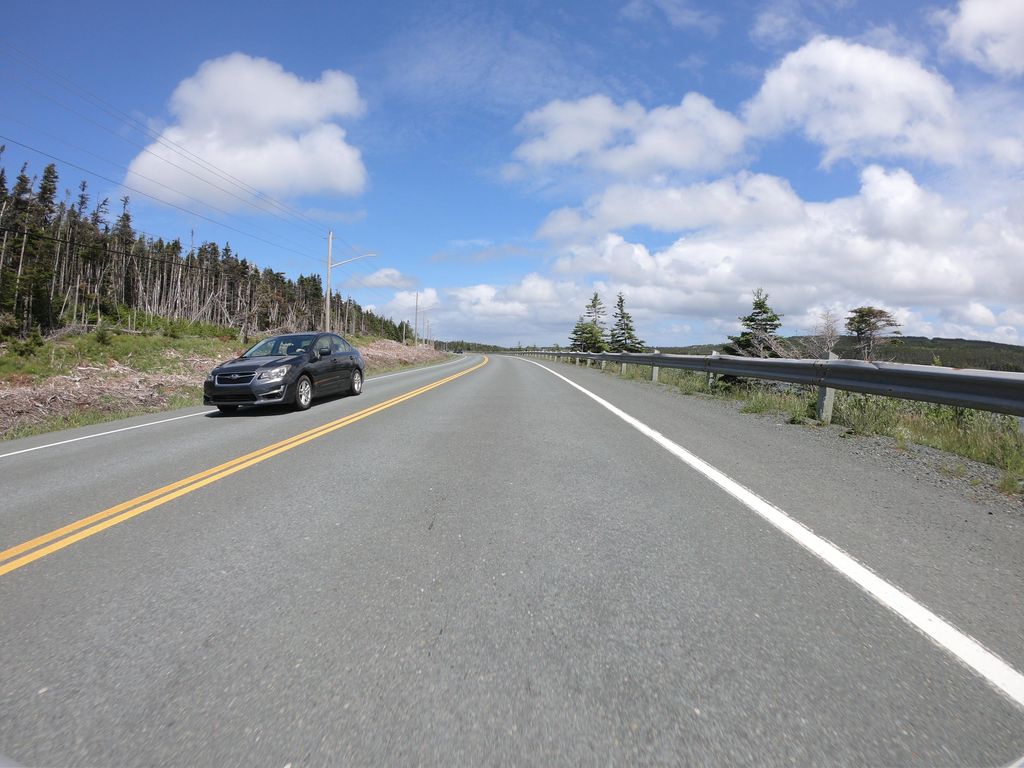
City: st_johns